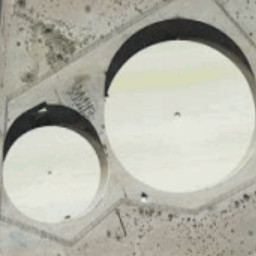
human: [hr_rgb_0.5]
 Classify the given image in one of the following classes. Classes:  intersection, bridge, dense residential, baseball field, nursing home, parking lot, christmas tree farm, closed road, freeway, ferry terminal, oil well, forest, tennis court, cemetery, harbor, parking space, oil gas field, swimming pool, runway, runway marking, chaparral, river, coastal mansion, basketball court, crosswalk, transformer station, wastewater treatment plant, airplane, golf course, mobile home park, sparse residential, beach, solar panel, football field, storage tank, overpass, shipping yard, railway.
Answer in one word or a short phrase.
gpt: storage tank